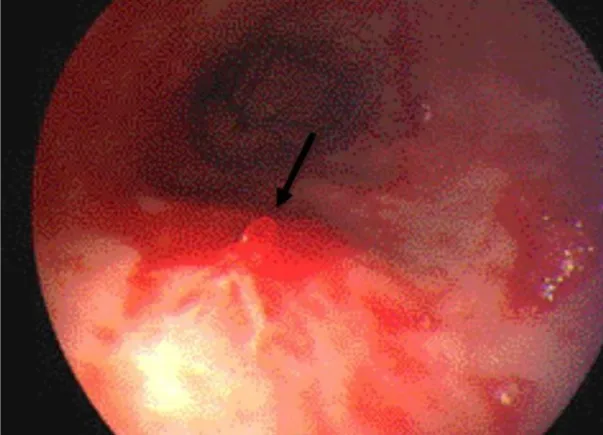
Esophagogastroduodenoscopy (OGD) showing profuse pulsatile bleeding at the gastric fundus with an adherent clot (pointed by the arrow).
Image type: endoscopy (gi_endoscopy)